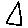
Label: triangle